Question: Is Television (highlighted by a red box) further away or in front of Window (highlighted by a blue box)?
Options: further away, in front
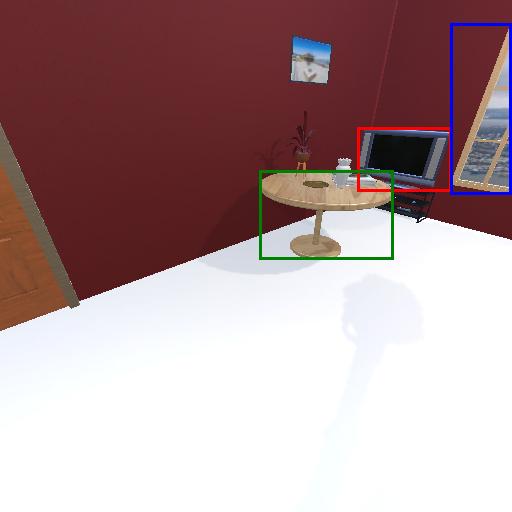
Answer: further away